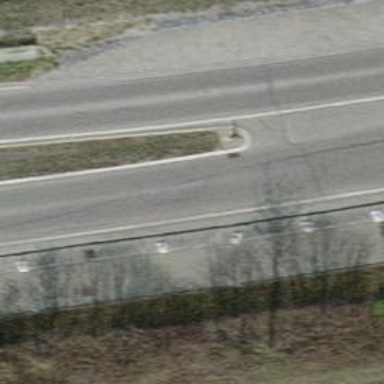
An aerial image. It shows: Secondary road with asphalt surface.